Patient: sex F, age 70
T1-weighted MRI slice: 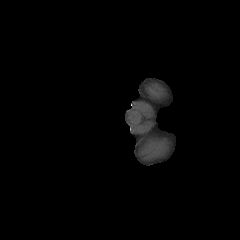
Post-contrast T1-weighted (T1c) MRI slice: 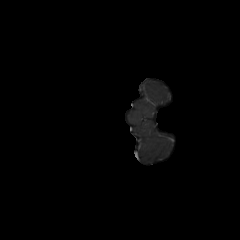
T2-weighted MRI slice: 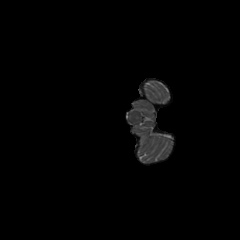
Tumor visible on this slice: no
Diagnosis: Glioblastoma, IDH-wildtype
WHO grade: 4